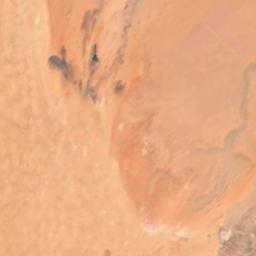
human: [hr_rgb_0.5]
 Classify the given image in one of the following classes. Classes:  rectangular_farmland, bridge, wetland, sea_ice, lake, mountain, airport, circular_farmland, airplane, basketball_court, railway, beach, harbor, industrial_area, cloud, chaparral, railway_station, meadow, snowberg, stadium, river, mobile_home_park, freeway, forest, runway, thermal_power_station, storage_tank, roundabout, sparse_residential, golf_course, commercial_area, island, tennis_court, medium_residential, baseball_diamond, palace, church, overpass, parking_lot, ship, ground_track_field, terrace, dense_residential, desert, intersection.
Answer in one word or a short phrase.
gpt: desert